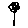
Label: flower